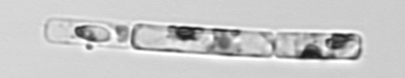
Label: Guinardia_delicatula_TAG_internal_parasite